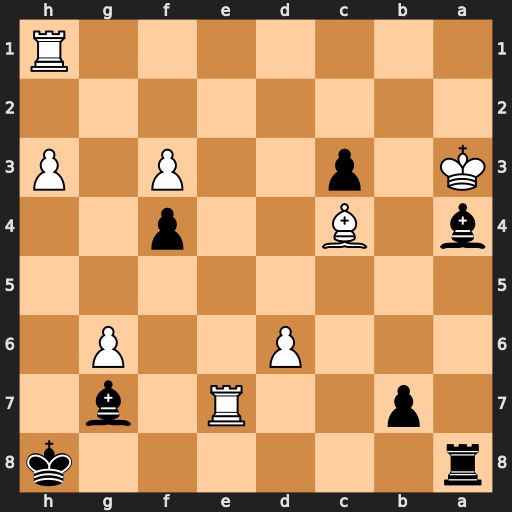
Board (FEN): r6k/1p2R1b1/3P2P1/8/b1B2p2/K1p2P1P/8/7R
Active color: b
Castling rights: -
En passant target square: -
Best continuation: Bd1+ Ba6 c2